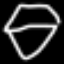
Label: diamond